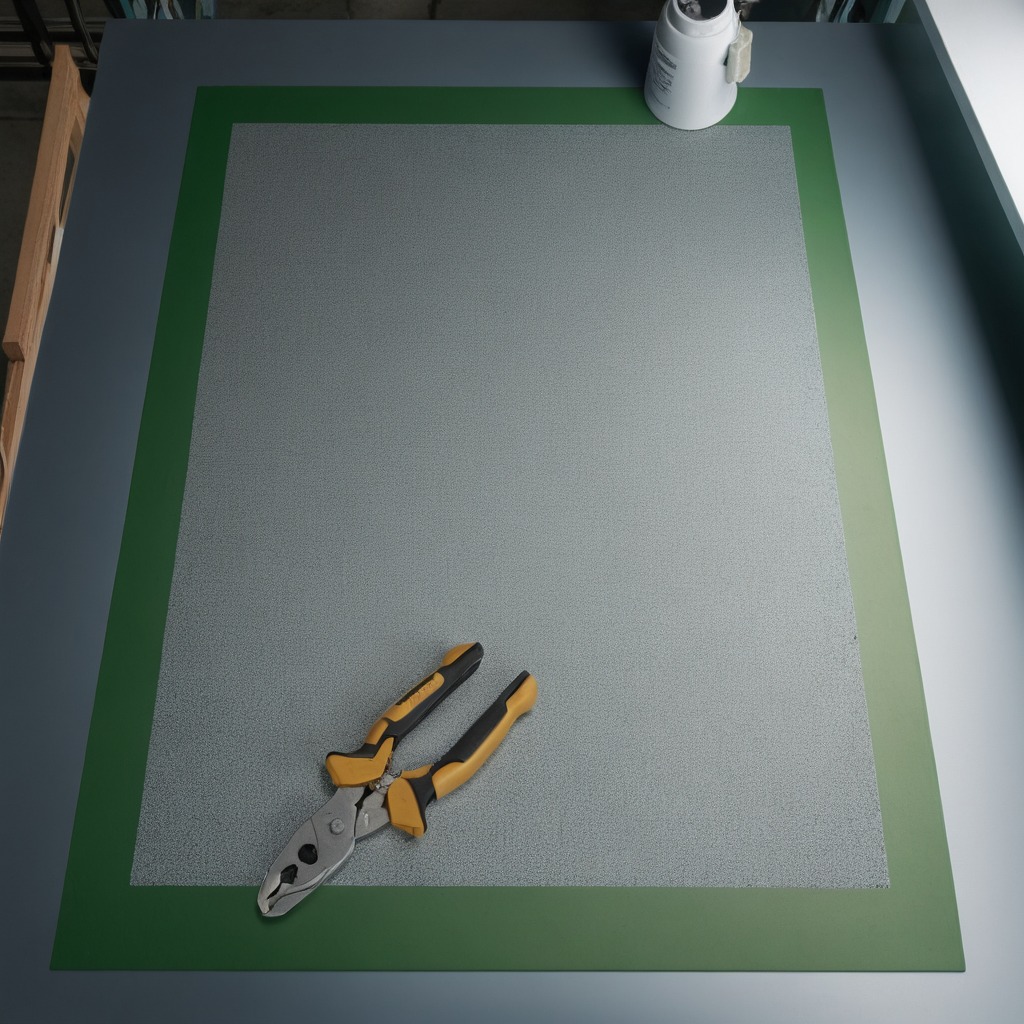
A plier lying on a green rubber mat inside a workshop under bright overhead lighting crisp shadows high clarity worn but beneath the mat